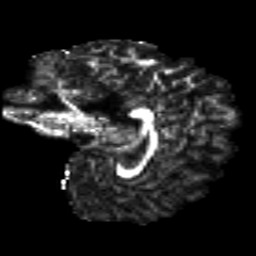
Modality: FA
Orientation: sagittal
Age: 18
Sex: male
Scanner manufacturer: siemens
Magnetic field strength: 3 T
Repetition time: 8.8 s
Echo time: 0.085 s